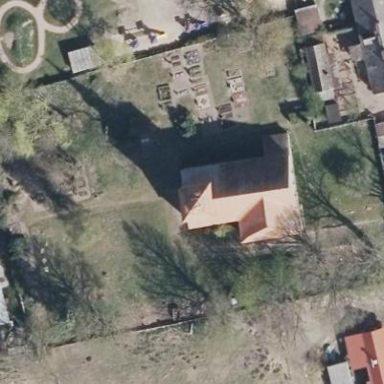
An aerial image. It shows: Church which is place of worship.